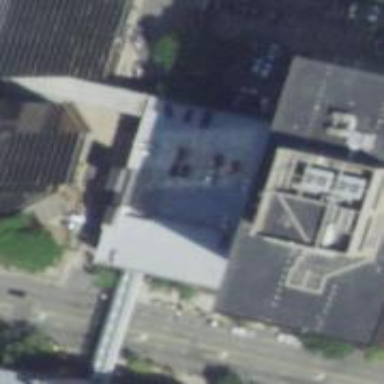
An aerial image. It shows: Footway tunnel passing through building.